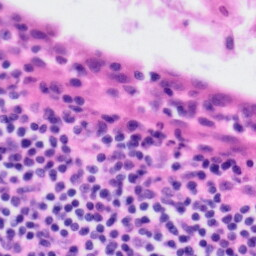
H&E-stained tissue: Tonsil